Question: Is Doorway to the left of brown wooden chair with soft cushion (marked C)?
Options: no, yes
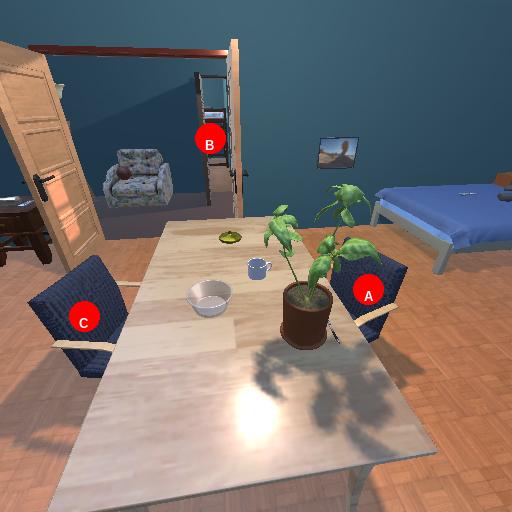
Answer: no